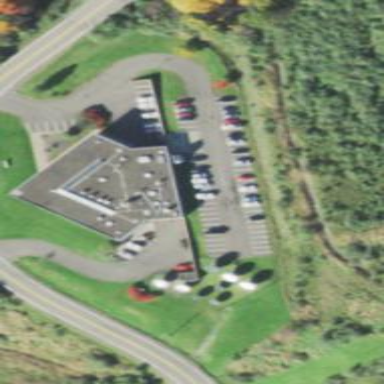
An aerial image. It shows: Commercial building with flat roof.